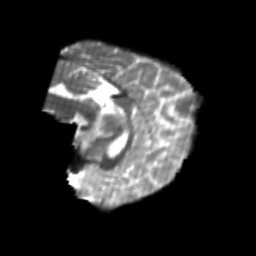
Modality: T2w
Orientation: sagittal
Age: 24
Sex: female
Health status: healthy
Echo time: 0.074 s